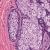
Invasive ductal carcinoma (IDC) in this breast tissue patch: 0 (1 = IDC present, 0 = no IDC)